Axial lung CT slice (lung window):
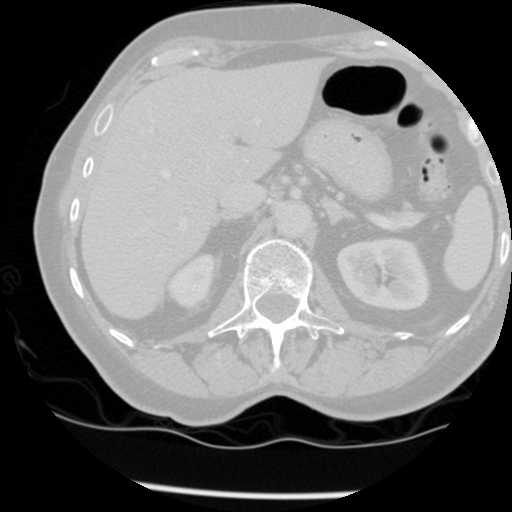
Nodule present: no